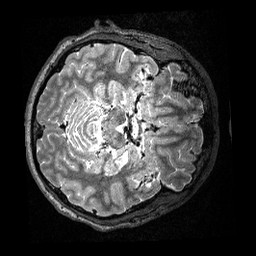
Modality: T2w
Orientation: axial
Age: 31
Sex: male
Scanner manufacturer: siemens
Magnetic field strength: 3 T
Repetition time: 3.2 s
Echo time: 0.479 s